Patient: sex M, age 79
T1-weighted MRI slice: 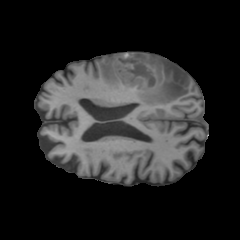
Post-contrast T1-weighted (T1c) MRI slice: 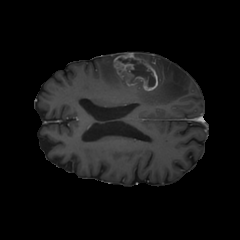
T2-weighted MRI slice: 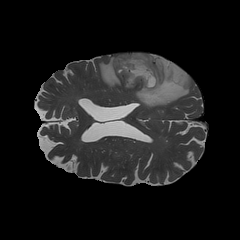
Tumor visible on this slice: yes
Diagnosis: Glioblastoma, IDH-wildtype
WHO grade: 4